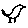
Label: bird